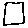
Label: square